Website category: sports
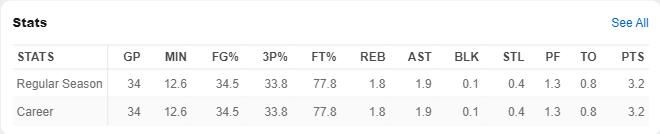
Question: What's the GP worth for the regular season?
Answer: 34

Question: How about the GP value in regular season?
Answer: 34

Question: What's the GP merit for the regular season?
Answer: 34

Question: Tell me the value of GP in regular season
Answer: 34

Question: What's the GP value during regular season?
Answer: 34

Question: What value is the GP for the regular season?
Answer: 34

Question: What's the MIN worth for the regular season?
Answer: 12.6

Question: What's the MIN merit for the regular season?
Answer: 12.6

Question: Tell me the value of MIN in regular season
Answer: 12.6

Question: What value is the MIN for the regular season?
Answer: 12.6

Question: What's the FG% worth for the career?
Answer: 34.5

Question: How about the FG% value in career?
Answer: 34.5

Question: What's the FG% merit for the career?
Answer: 34.5

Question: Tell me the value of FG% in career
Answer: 34.5

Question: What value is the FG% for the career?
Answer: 34.5

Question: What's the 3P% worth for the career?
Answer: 33.8

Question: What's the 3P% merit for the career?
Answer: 33.8

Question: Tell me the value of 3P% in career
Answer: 33.8

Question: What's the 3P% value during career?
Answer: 33.8

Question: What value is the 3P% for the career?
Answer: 33.8

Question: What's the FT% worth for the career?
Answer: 77.8

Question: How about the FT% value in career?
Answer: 77.8

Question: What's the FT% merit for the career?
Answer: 77.8

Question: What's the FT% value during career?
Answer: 77.8

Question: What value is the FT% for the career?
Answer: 77.8

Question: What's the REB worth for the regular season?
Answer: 1.8

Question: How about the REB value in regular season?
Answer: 1.8

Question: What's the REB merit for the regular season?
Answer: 1.8

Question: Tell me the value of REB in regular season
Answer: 1.8

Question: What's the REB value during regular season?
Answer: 1.8

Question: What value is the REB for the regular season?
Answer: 1.8

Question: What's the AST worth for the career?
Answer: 1.9

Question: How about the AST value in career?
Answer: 1.9

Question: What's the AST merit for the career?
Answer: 1.9

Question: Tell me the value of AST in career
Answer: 1.9

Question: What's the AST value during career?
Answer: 1.9

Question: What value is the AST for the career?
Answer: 1.9

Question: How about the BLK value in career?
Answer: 0.1

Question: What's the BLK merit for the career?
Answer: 0.1

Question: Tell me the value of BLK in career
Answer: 0.1

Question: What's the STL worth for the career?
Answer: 0.4

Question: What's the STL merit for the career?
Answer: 0.4

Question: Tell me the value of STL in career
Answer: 0.4

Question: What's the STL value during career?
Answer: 0.4

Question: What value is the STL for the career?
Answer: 0.4

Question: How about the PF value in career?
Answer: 1.3

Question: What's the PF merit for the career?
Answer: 1.3

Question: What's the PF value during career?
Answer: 1.3

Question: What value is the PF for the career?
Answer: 1.3

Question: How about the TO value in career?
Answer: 0.8

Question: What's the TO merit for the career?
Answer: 0.8

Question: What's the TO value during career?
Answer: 0.8

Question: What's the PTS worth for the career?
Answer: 3.2

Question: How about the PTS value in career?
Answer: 3.2

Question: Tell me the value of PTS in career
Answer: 3.2

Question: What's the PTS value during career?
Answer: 3.2